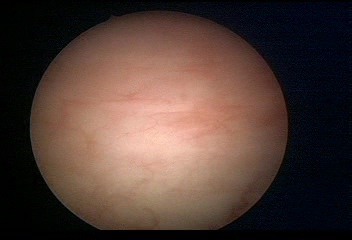
Modality: WLC
Class: Normal mucosa
Bladder cancer association: No